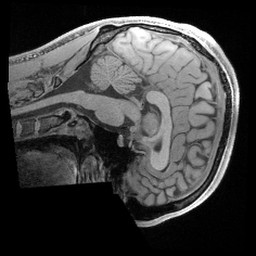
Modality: T1w
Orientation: sagittal
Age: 23
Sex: male
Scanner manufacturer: siemens
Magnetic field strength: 3 T
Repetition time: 2.4 s
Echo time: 0.00241 s